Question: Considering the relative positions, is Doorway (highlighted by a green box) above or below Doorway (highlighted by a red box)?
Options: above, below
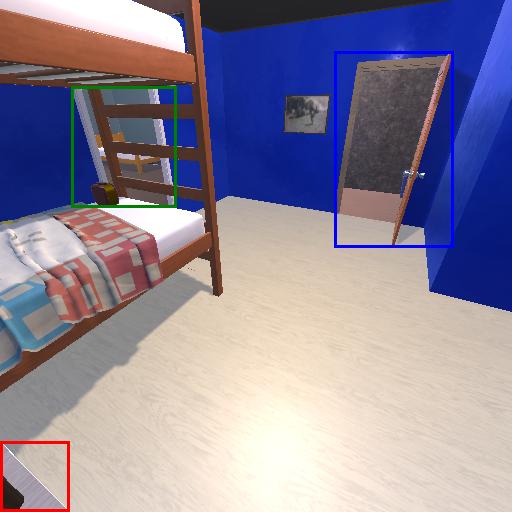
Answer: above